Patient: sex M, age 52
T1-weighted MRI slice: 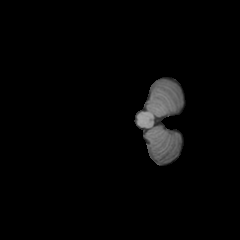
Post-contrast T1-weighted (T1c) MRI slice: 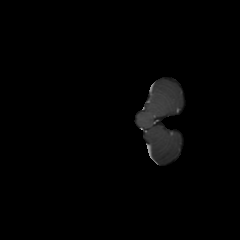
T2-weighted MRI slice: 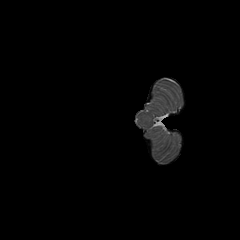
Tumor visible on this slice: no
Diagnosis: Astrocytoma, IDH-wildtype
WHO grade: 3